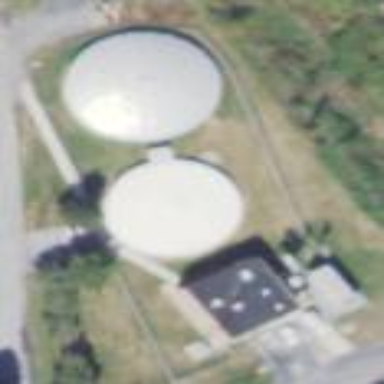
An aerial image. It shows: Water storage area.